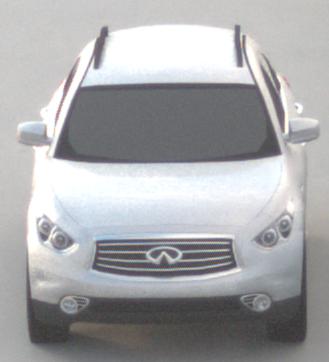
Make: Infiniti
Model: FX 37
Detailed model: FX (S51)
Model produced from: 2012/07
Model produced until: 2013/10
Doors: 5
Color: white
Road condition: dry road
Daytime: sunrise or sunset
Contrast: low contrast